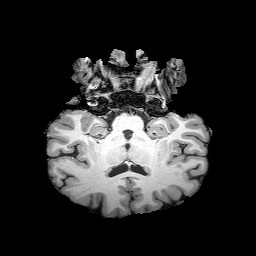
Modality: T1w
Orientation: sagittal
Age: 43
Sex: female
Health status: healthy